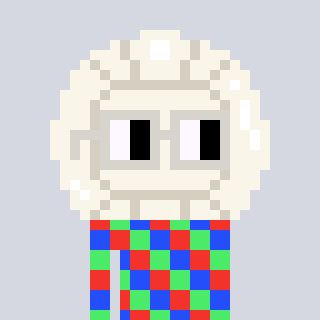
a pixel art character with square light gray glasses, a volleyball-shaped head and a green-colored body on a cool background